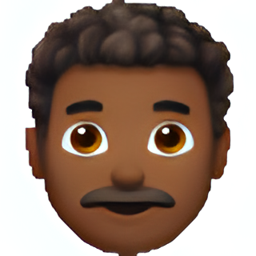
Name: man curly haired medium dark skin tone
Emoji: 👨🏾‍🦱
Group: People & Body
Sub-group: person